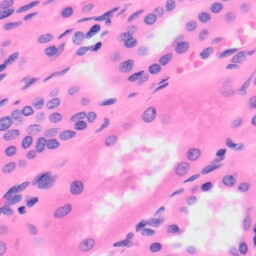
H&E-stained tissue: Kidney